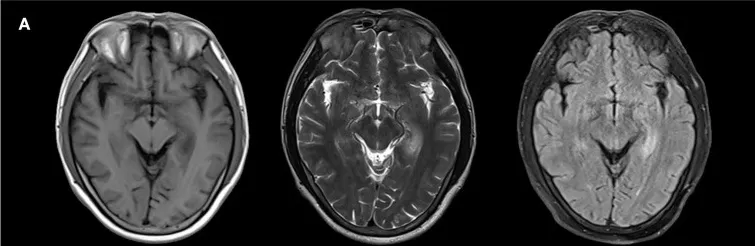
Neuroradiologic MRI (1.5 T) of Patient 1. The bilateral temporal lobes and bilateral hippocampus showed hypointensity on T1WI and hyperintensity on T2WI and FLAIR. Notably, they were more pronounced in the left side (A). After two months, the bilateral temporal lobes and bilateral hippocampus showed a slightly lower signal on T1WI and a slightly higher signal on T2 and FLAIR.
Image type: radiology (mri)